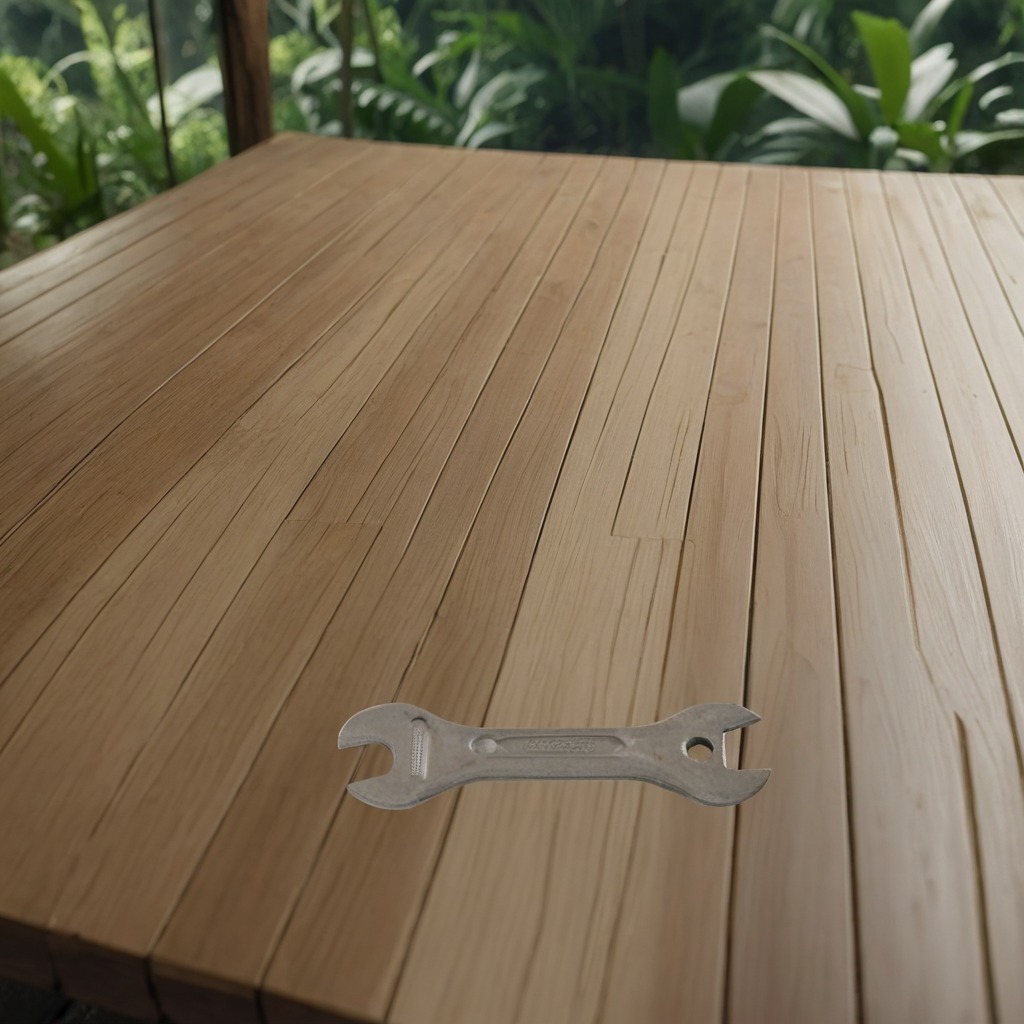
An wrench is lying on the wooden table.